Question: I have two tables: members and renewals
The two tables have a field called memberid which links the two data tables together. I am trying to construct a query which will extract the firstname and surname from the members table for the data that is being held in the renewals table. I have tried using the query below which is based on some examples I've looked up.
'''
SELECT members.memberfirst, members.membersurname, members.memberid, renewals.account_name, renewals.memberid
FROM members, renewals
WHERE renewals.memberid=members.memberid
'''
The error I get when trying to run this in phpMyAdmin:
'''
#1267 - Illegal mix of collations (utf8_unicode_ci,IMPLICIT) and (utf8_general_ci,IMPLICIT) for operation '='
'''

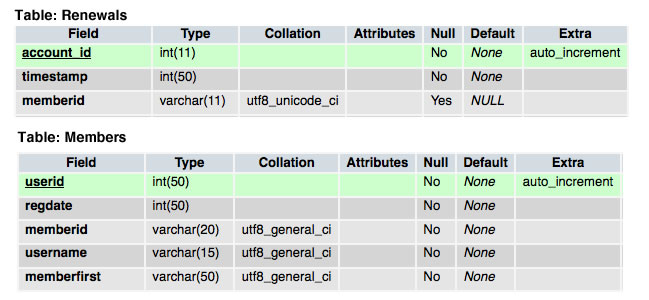
Answer: You should use 'INNER JOIN'. Take a look here: <URL>
Even if it's for PostgreSQL, the queries are the same for MySQL and the examples are really good.
'''
SELECT members.memberfirst, members.membersurname, members.memberid, renewals.account_name
FROM members
INNER JOIN renewals
ON members.memberid = renewals.memberid
'''
or you can use 'USING (memberid)' instead of 'ON members.memberid = renewals.memberid'